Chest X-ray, AP view. Patient: 29 years old, sex M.
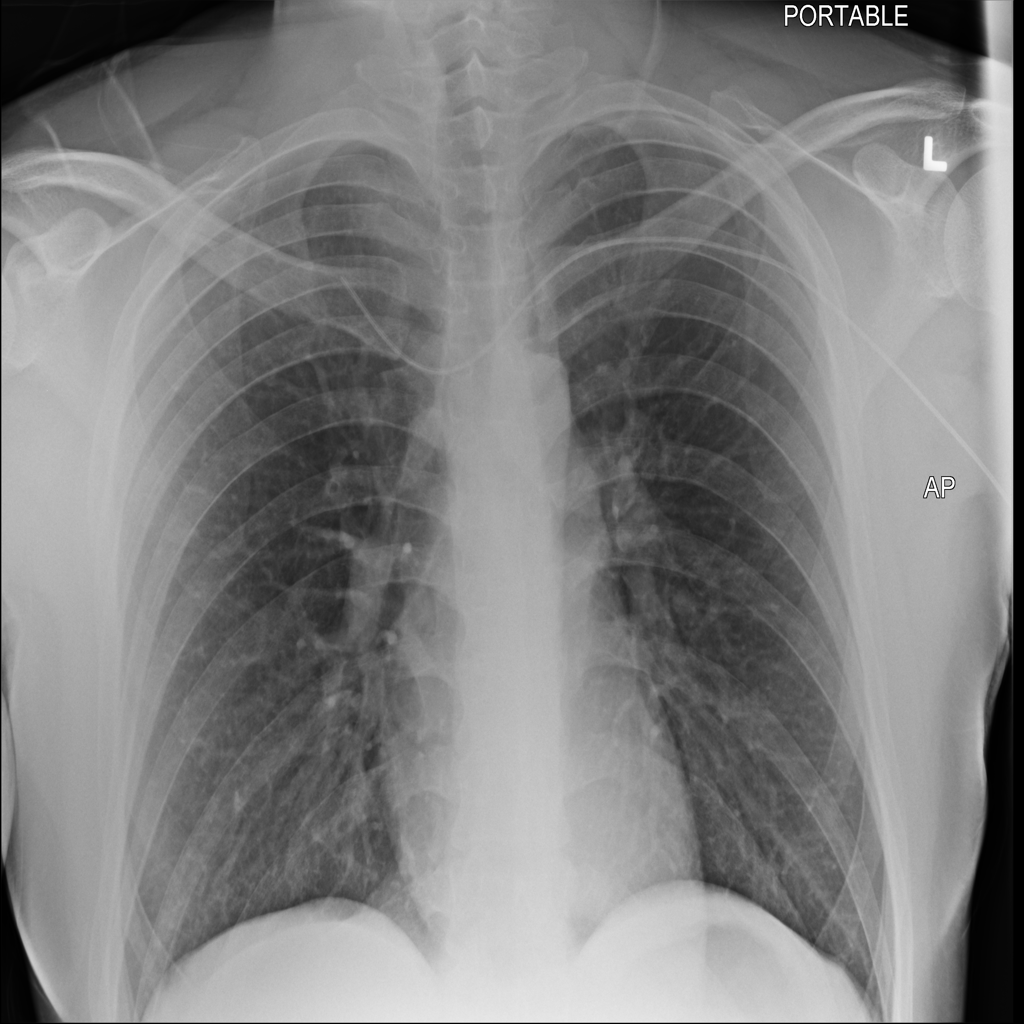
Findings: No Finding